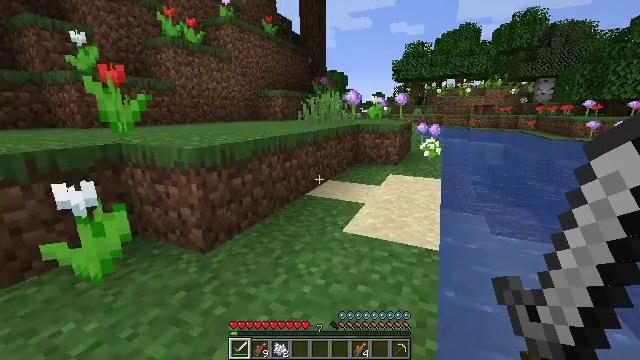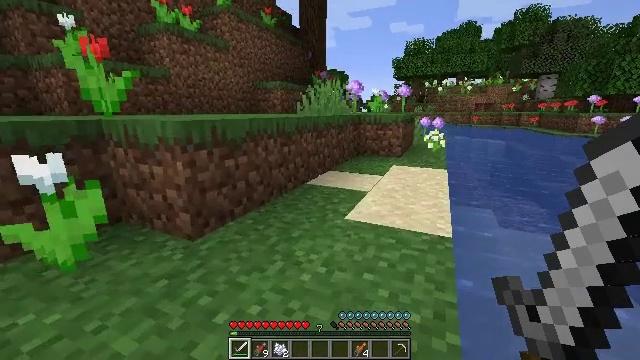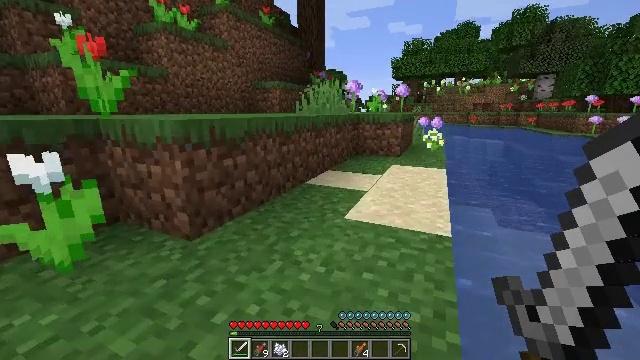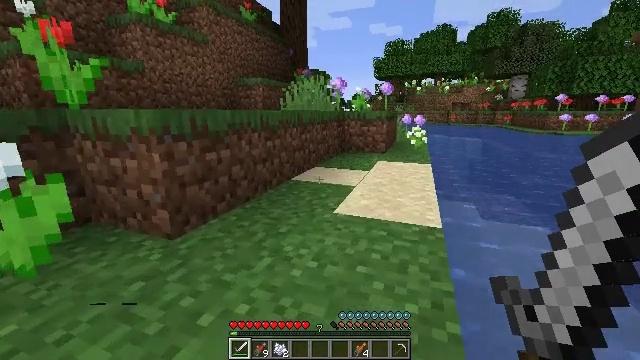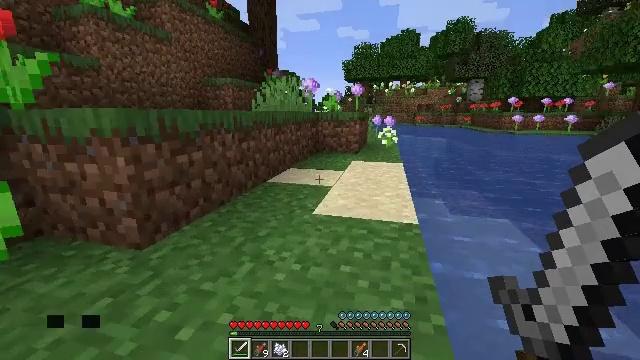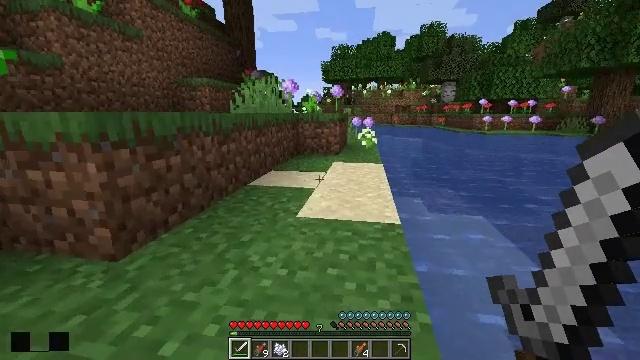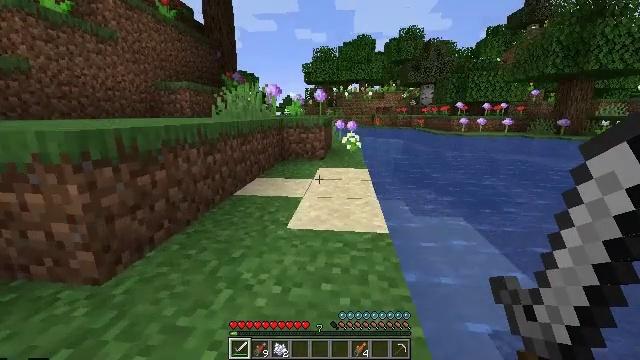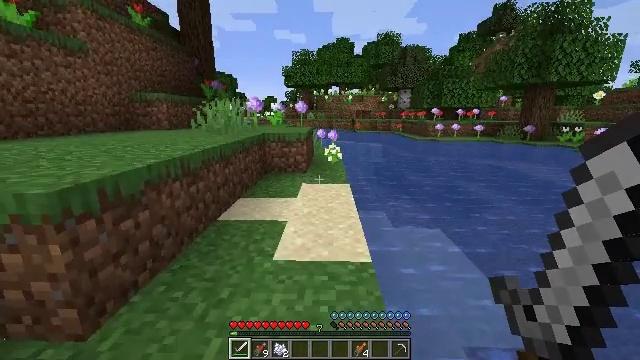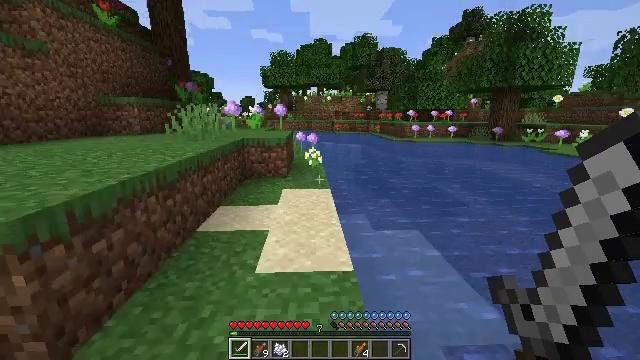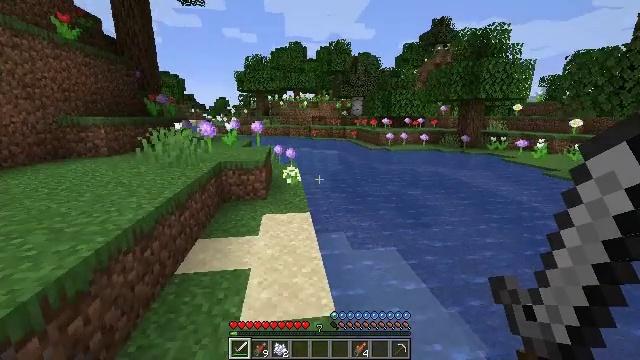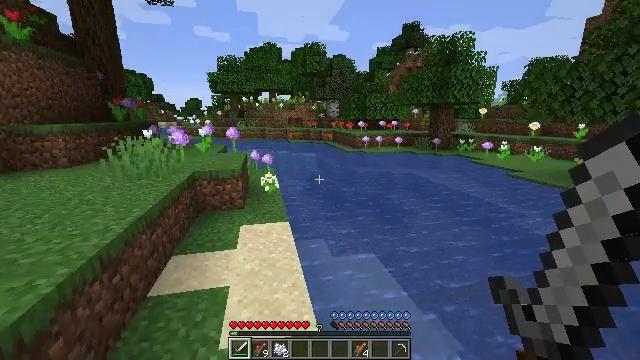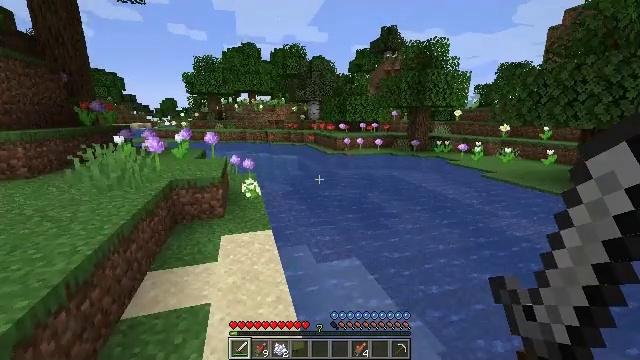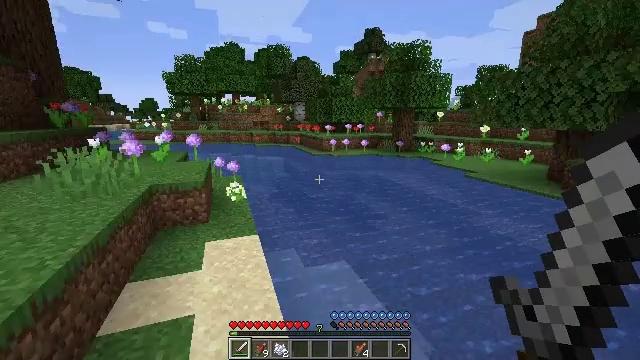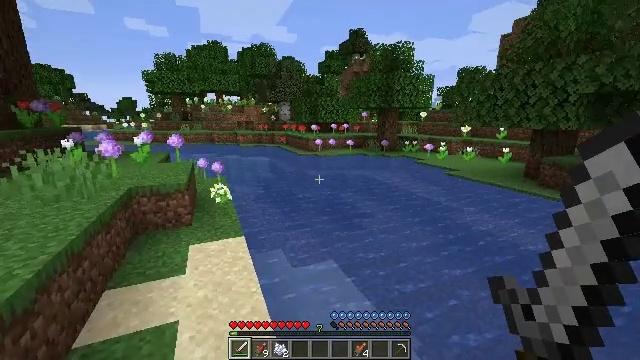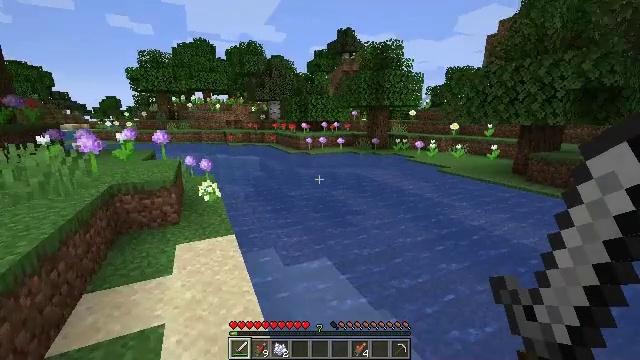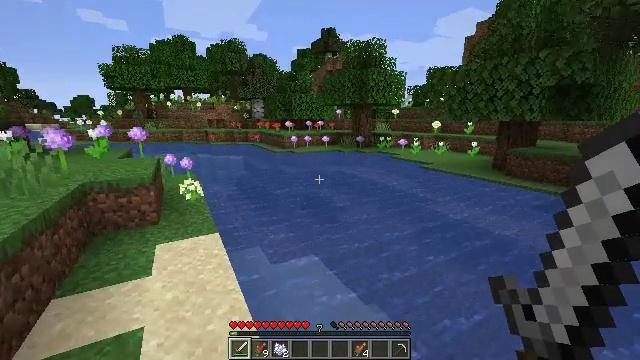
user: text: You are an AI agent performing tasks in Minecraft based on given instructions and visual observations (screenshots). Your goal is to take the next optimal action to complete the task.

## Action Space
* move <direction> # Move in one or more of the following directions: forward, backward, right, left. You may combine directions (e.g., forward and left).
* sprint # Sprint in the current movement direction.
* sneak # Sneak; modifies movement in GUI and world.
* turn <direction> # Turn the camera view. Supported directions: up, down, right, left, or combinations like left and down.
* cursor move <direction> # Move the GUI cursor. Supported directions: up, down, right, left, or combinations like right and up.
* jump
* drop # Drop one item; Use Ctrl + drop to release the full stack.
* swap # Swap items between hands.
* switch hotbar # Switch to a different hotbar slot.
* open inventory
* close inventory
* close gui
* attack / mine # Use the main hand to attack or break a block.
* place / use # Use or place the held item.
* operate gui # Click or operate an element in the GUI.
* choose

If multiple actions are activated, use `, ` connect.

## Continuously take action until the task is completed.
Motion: motion action
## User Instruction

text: Kill the salmon.
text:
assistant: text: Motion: move forward, jump
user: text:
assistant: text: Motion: move forward, jump
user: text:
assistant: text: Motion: move forward, turn right, jump
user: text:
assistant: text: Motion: move forward, turn right, jump
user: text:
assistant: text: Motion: move forward, turn right, jump
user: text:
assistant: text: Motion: move forward, turn right, jump
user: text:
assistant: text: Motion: move forward, turn right, jump
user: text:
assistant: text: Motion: move forward, turn right, jump
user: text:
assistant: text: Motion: move forward, turn right, jump
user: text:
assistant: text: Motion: move forward, turn right, jump
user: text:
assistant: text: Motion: move forward, turn right, jump
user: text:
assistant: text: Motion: move forward, turn right
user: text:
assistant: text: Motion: move forward and move left, turn right
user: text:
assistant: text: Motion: move forward and move left, turn right
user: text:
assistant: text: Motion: move forward and move left, turn right
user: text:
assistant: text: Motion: move forward and move left, turn right
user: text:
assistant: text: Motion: move forward and move left, turn right
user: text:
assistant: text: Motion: move left, turn right
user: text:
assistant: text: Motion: move left, turn right
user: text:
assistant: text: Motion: turn right
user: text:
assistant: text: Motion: no_op
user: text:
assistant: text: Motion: no_op
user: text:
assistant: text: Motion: move forward
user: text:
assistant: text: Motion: move forward
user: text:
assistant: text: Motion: no_op
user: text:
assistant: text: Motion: move forward
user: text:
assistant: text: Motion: move forward
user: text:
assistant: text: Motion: move forward
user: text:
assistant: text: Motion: move forward
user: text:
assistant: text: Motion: move forward, turn left